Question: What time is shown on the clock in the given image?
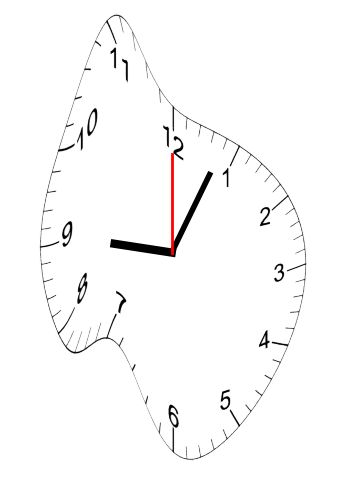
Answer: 09:04:00